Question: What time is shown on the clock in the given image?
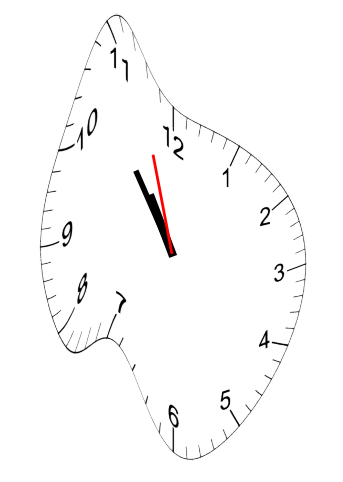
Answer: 10:53:57